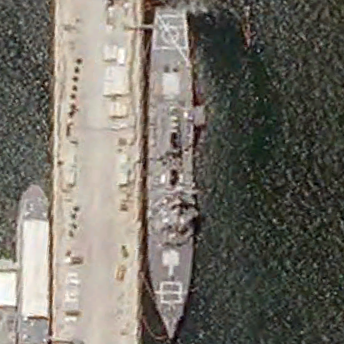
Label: destroyer